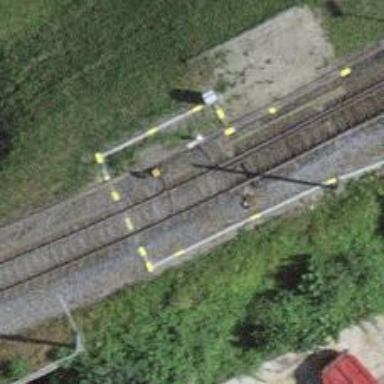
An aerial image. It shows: Railway switch.